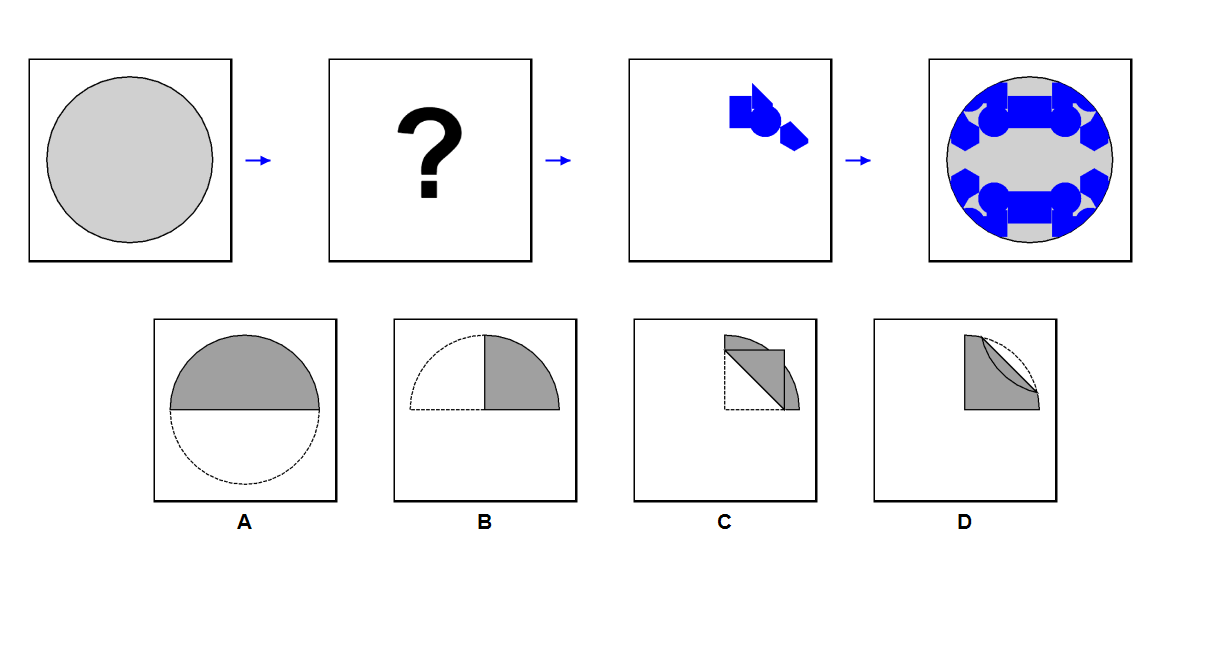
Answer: C